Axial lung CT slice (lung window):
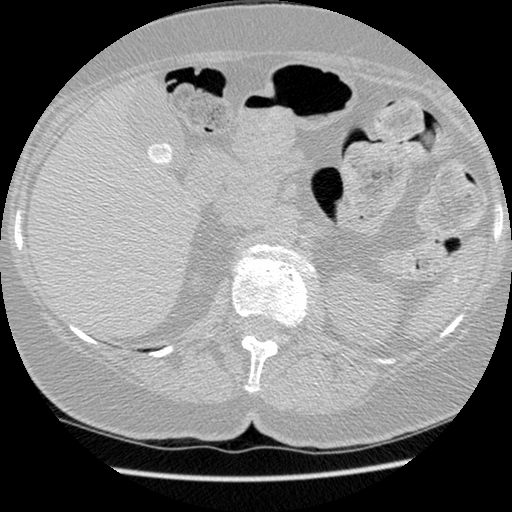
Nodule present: no